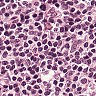
Metastatic tissue present: no